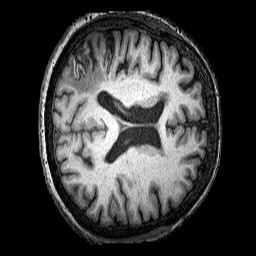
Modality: T1w
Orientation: axial
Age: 78
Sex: female
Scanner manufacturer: siemens
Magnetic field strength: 3 T
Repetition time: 2.25 s
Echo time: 0.00452 s